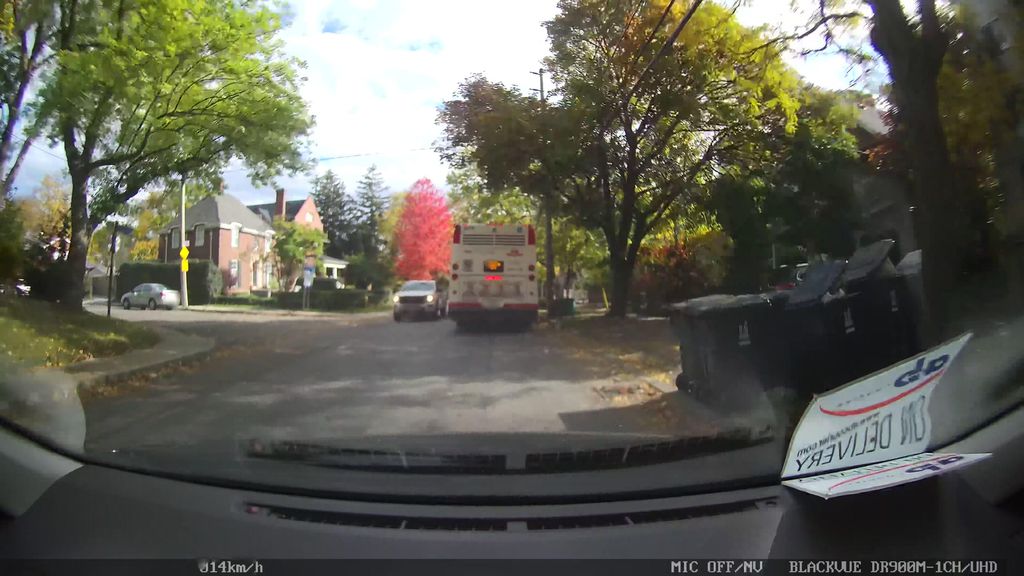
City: toronto